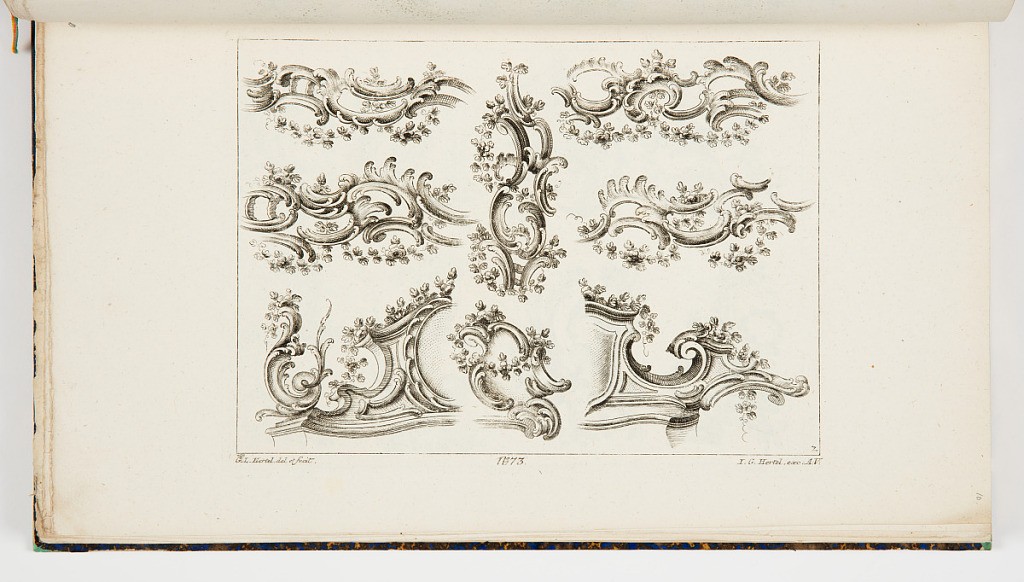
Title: Ornament Designs
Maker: Georg Leopold Hertel, German, active ca. 1780
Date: mid- 18th century
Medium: Etching on off white laid paper
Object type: Print
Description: Designs for eight ornament motifs, featuring elements including scrolls, batwings, rinceaux, garland, and architectural pediment. The plate is signed and numbered.